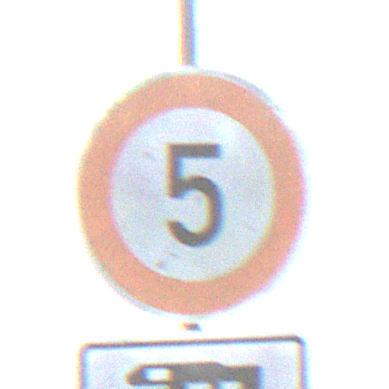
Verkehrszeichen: Geschwindigkeit5
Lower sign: HinweisDurchSinnbild23
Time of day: SunriseSunset
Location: Outdoor (Nature)
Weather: PartlyCloudy
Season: Summer
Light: Natural